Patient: sex F, age 29
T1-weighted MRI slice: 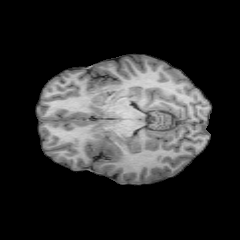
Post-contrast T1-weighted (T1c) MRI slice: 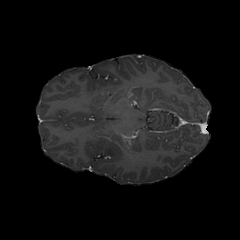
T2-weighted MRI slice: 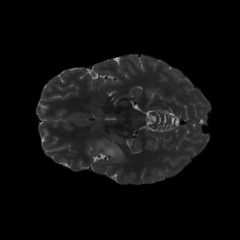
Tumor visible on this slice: yes
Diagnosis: Astrocytoma, IDH-mutant
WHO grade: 2